Field crop: maize
Growth stage: 2
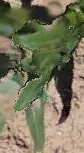
Species: maize